RGB frame:
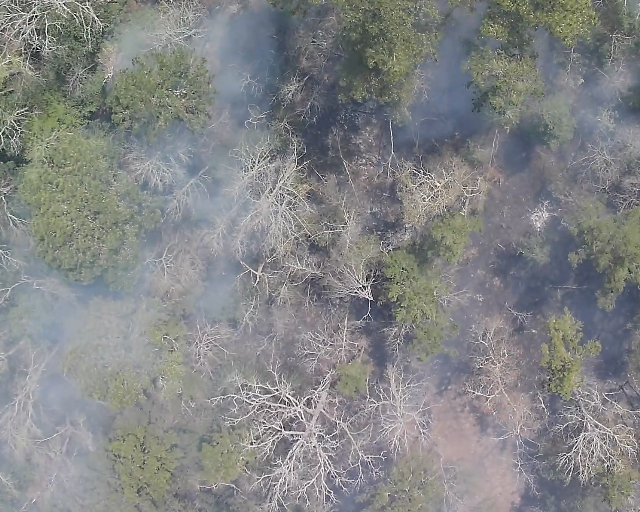
Thermal frame:
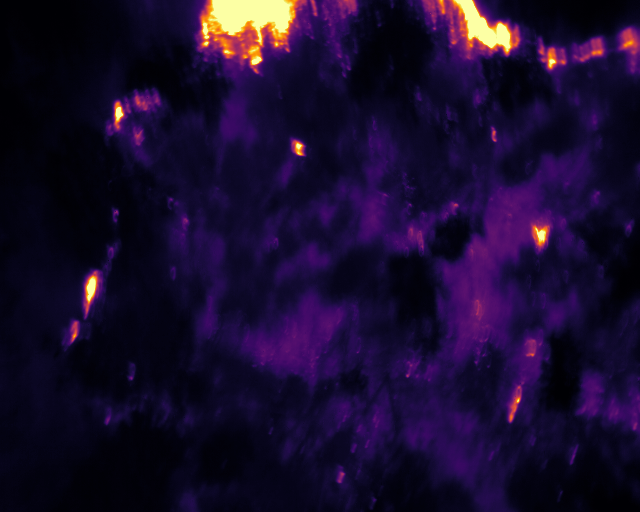
Captured: 2026-02-26 03:43:41
Pixels at or above 80 °C: 6971 (fraction of frame: 0.02127)